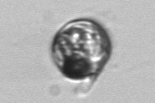
Label: Proterythropsis